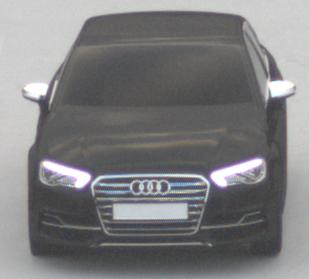
Make: Audi
Model: S3
Detailed model: 8V
Model produced from: 2013
Model produced until: 2020
Doors: 4
Color: black
Road condition: dry road
Daytime: morning or afternoon
Contrast: low contrast